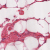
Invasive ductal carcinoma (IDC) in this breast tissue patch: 0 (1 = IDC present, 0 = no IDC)